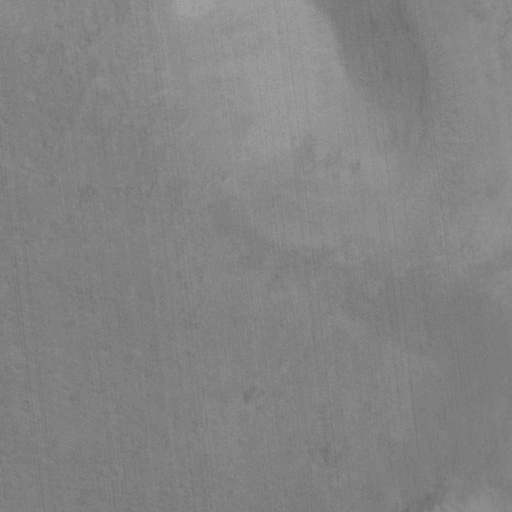
Objects detected: cone